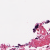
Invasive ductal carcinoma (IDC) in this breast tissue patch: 0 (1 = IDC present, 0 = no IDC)